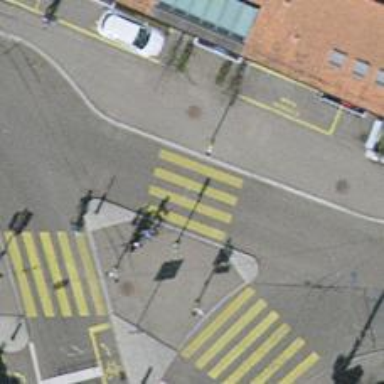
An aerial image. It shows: Tertiary road with asphalt surface. There is separate sidewalk and trolley wires above indicating trolleybus operation.